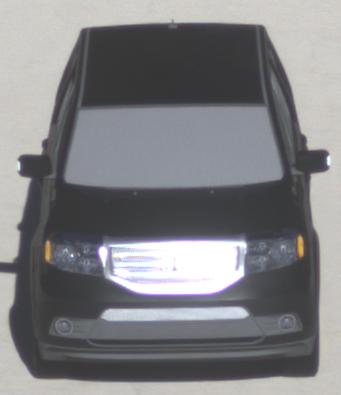
Make: Honda
Model: Pilot
Detailed model: Gen. 2 Facelift
Model produced from: 2012
Model produced until: 2015
Doors: 5
Color: black
Road condition: dry road
Daytime: morning or afternoon
Contrast: high contrast